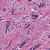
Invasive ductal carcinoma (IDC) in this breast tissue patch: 0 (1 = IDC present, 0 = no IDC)